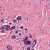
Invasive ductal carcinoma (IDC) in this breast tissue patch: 0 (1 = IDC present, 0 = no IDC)